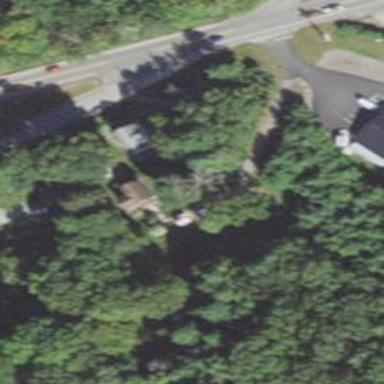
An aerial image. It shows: Residential driveway designated as service road.